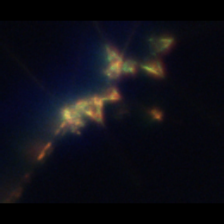
Taxon: Asterionellopsis
Group: Diatoms